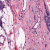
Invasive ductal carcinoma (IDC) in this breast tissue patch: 1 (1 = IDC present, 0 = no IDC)